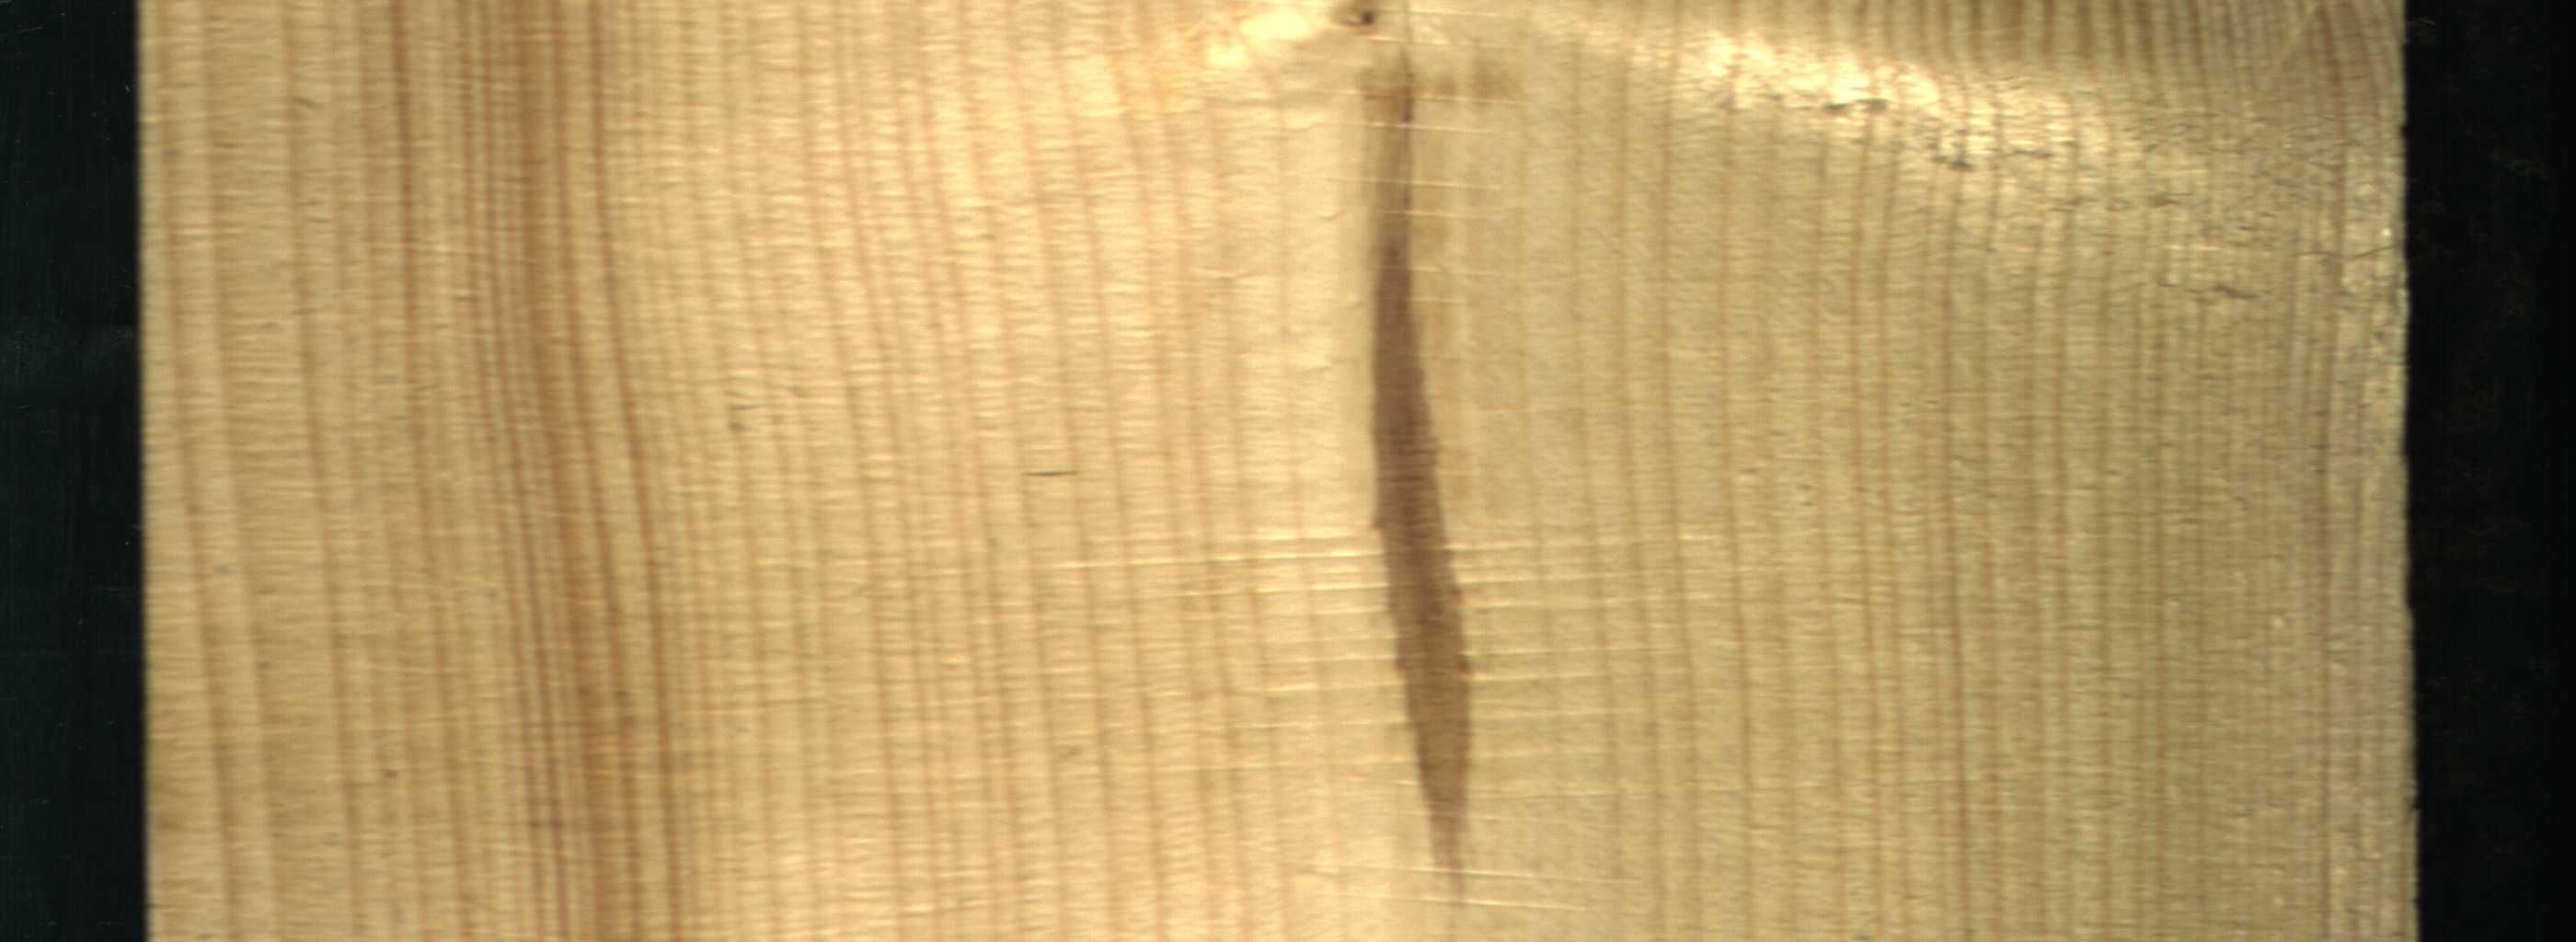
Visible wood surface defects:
Marrow
Live_Knot